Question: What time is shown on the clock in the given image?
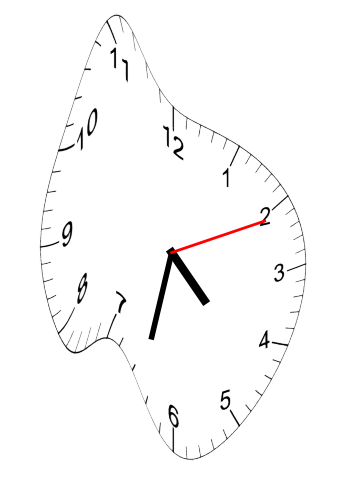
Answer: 04:32:11